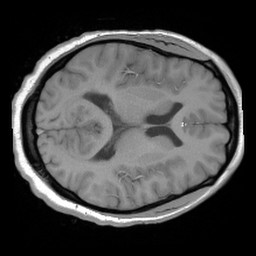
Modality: FLASH
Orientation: axial
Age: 20
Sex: female
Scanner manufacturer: siemens
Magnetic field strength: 3 T
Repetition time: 0.245 s
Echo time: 0.0026 s